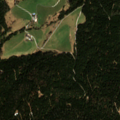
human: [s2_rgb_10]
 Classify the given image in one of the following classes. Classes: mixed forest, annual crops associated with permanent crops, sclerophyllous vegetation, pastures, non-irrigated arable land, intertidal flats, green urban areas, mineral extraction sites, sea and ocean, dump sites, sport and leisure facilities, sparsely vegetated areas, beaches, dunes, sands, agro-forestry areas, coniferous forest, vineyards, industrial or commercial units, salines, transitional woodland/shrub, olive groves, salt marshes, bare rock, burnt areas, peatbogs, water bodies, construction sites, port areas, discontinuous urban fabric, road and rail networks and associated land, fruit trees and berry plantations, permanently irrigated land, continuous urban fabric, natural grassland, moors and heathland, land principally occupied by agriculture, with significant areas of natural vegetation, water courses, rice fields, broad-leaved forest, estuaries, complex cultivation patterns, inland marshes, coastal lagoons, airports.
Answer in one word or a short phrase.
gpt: pastures, coniferous forest